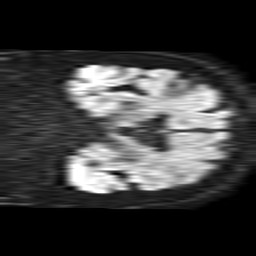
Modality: TRACE
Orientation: coronal
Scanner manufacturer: philips
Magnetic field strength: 1.5 T
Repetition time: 4.6 s
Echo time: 0.08631 s